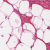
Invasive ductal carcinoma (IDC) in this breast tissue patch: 0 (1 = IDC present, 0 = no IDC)